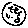
Label: moon